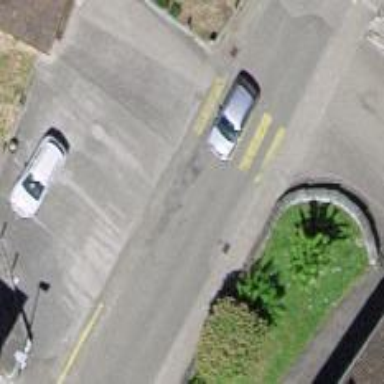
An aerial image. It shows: Uncontrolled zebra crossing on the road.